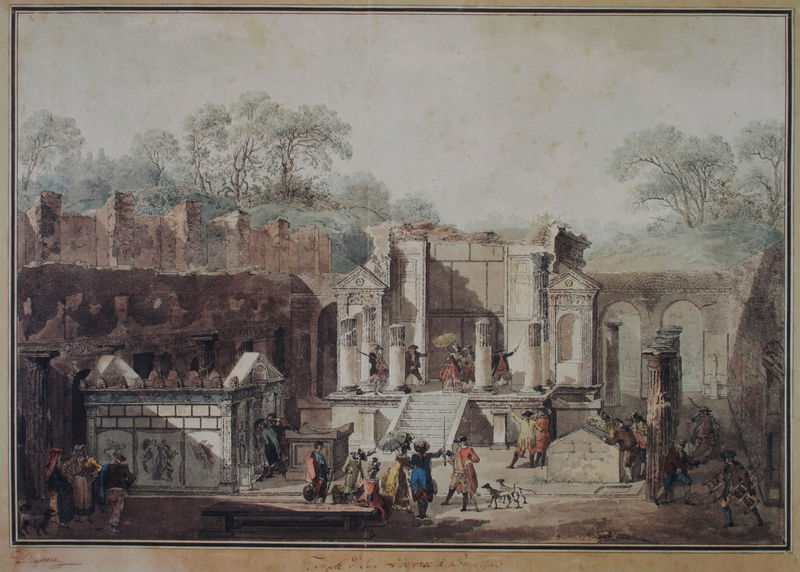
Titel: Tempel der Isis in Pompeji mit Touristen
Künstler: Louis Jean Desprez
Standort: Münster
Institution: LWL-Landesmuseum für Kunst und Kulturgeschichte
Schlagwörter: baum, blau, gemälde, himmel, mann, schatten, weiß, aquarell, bäume, frauen, grün, landschaft, menschen, stadt, braun, frau, grau, hut, licht, männer, pastell, skizze, szene, säule, säulen, tisch, zeichnung, dach, gebäude, gras, haus, hund, hunde, regenschirm, schirm, schloss, sonnenschirm, gesellschaft, leute, wand, architektur, barock, stein, bild, hügel, natur, sonne, adel, paar, bühne, theater, stock, relief, bogen, zuschauer, giebel, mauer, farbe, hof, bank, besucher, arbeiter, figuren, treppe, soldaten, stufen, zeigen, bögen, verfall, nische, arkade, ruine, antike, druck, illustration, schwert, ruinen, dreispitz, jagd, rom, stück, mauern, antik, griechisch, griechenland, mohr, jagdgesellschaft, tempel, fresko, schauspieler, besichtigung, verfallen, römisch, grabmal, ädikula, kulissen, seule, ausgrabung, altertum, fargiger druck, frabiger druck, hnde, temle, sokdat, kulisqs